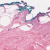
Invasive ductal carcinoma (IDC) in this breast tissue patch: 0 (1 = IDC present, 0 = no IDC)